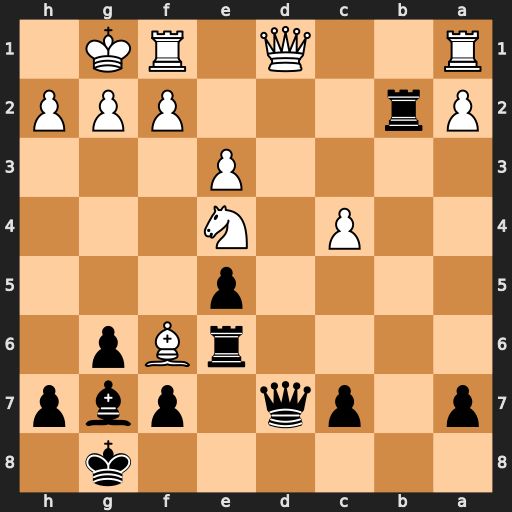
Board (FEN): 6k1/p1pq1pbp/4rBp1/4p3/2P1N3/4P3/Pr3PPP/R2Q1RK1
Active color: b
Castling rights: -
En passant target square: -
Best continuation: Qxd1 Rfxd1 Bxf6